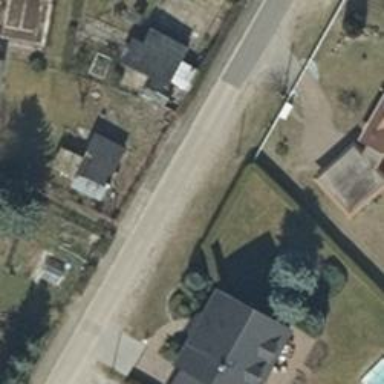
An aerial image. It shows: Residential road paved with concrete.